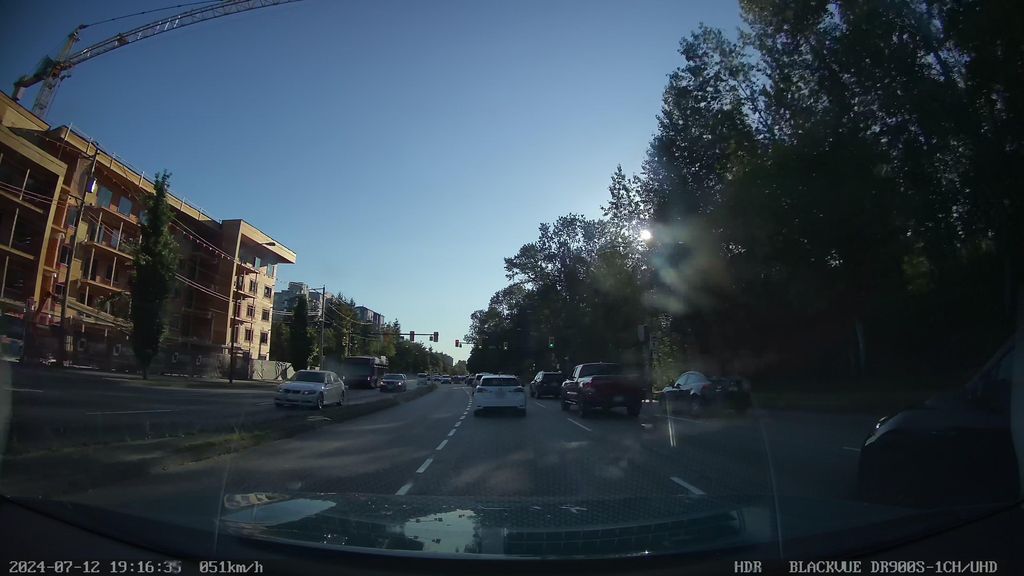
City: vancouver